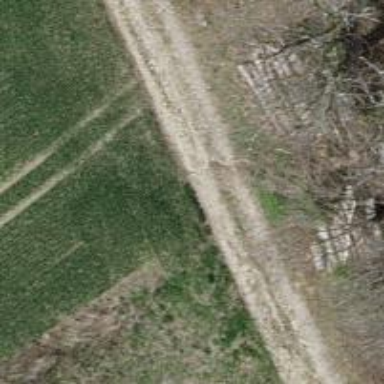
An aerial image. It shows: Dirt track road.